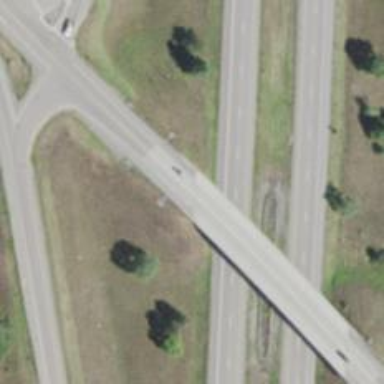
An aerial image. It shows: Primary highway with bridge.